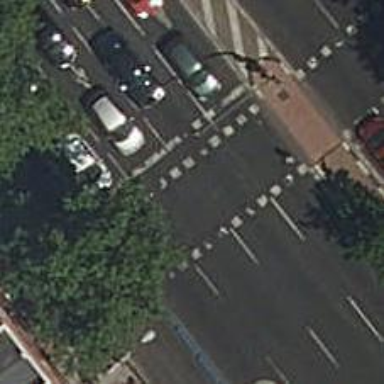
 there are traffic signals and zebra crossing."